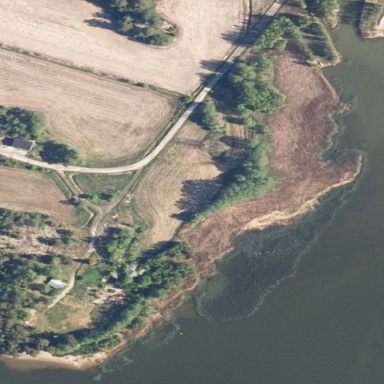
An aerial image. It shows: Reedbed wetland area.